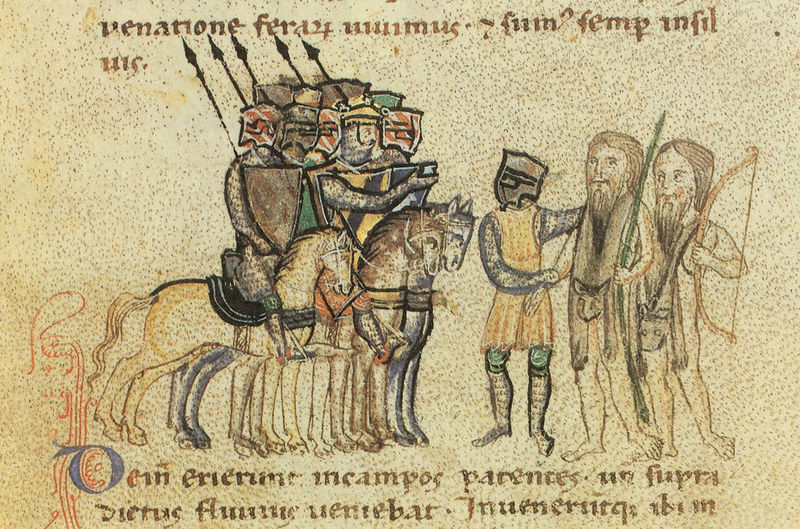
Titel: Alexanderroman
Institution: Leipzig, Stadtbibliothek
Schlagwörter: bunt, männer, tier, ornament, bart, bärte, halten, pelz, tot, drei, pferd, pferde, reiter, fell, sattel, zaumzeug, schrift, papier, bogen, soldaten, schild, buch, druck, illustration, schilder, text, soldat, helm, ritter, jagd, rüstung, jäger, lanzen, speer, speere, gefangener, pfeil, wilderer, latein, schilde, masken, initial, buchmalerei, majuskel, hintereinander, codex, roman, visiere, dritter